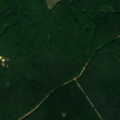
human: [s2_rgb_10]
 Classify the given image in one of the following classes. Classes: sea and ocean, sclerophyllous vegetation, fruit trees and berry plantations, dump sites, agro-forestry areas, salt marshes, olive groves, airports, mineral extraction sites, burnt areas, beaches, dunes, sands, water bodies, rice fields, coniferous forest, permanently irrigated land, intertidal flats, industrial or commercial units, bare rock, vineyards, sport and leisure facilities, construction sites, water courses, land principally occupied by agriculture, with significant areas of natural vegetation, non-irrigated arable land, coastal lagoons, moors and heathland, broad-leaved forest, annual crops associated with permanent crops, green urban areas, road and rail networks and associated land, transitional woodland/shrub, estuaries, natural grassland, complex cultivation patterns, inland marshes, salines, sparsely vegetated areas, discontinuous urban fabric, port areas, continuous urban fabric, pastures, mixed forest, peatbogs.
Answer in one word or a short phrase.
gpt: complex cultivation patterns, broad-leaved forest, coniferous forest, mixed forest